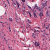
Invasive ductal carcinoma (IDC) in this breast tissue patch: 1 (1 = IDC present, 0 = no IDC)